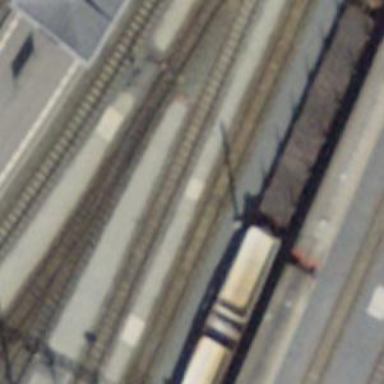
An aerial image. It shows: Narrow-gauge railway yard with electrified contact lines.